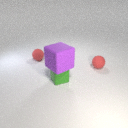
small red rubber sphere behind small green rubber cube